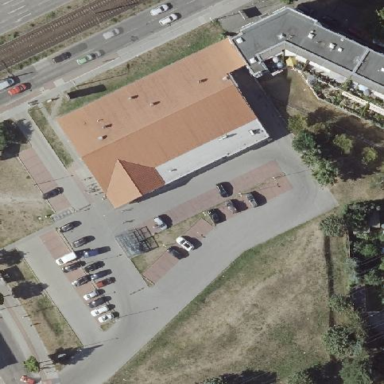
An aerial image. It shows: Gabled roof retail building that houses supermarket.